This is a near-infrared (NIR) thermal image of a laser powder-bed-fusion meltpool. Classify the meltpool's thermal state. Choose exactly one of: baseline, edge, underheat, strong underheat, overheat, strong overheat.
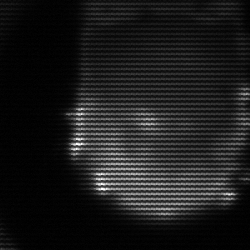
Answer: edge